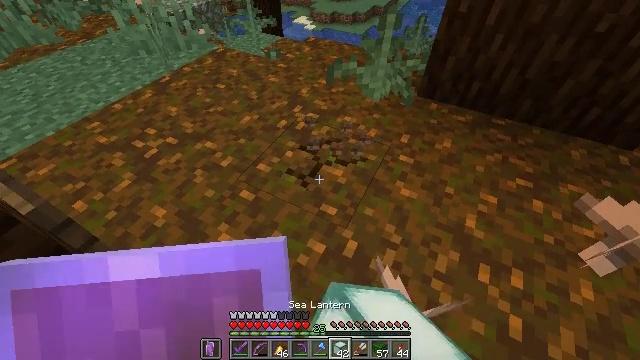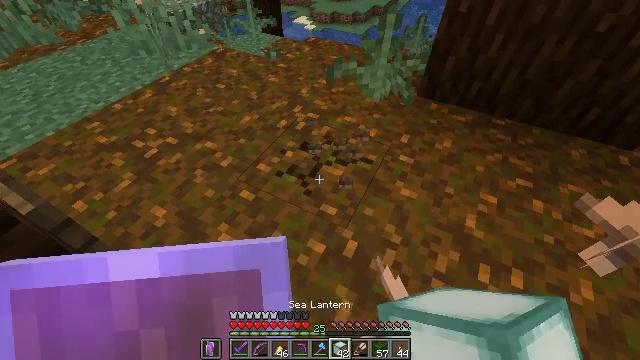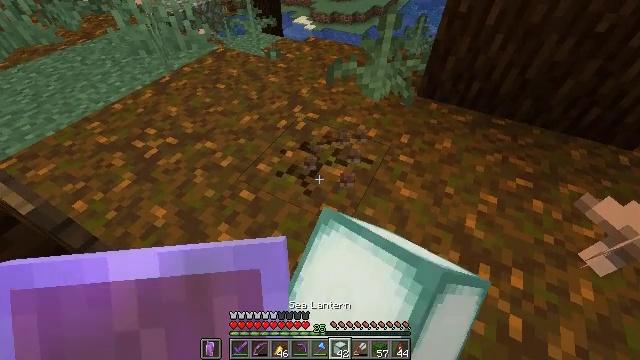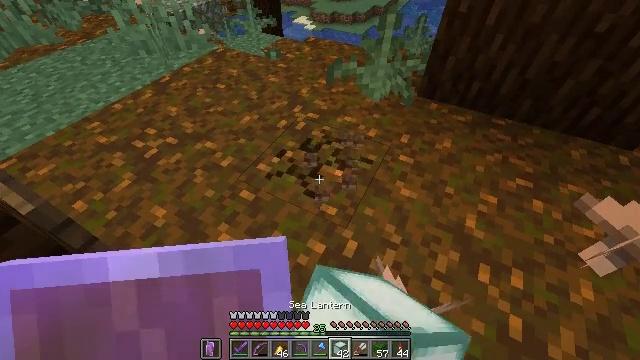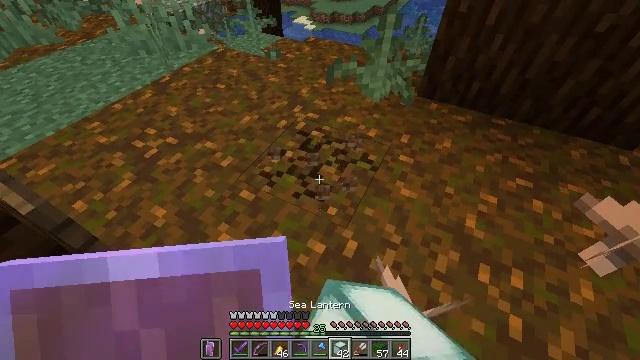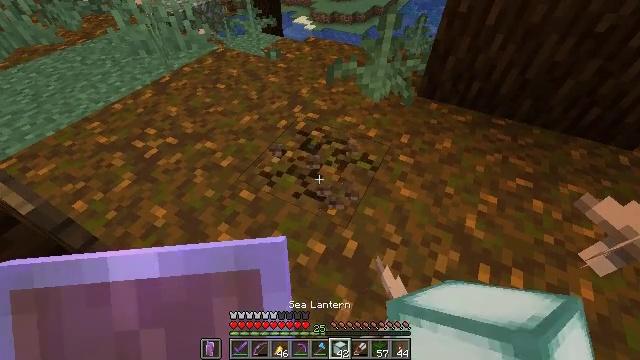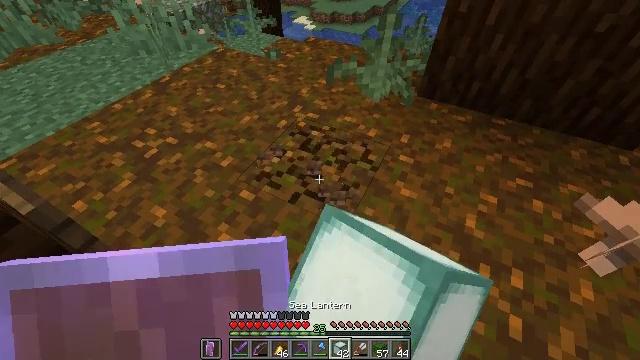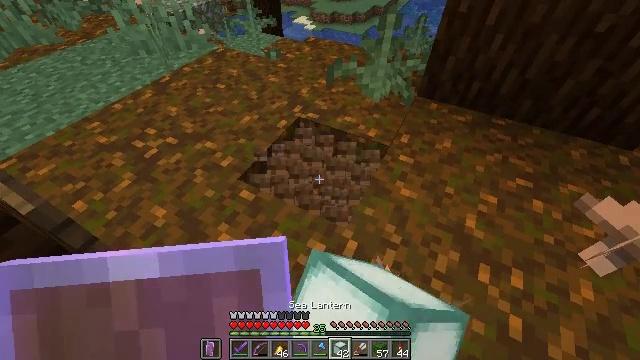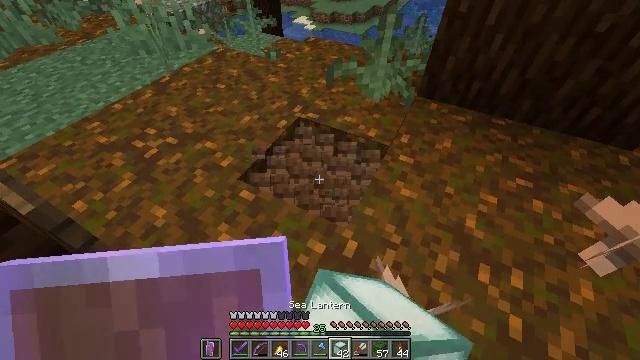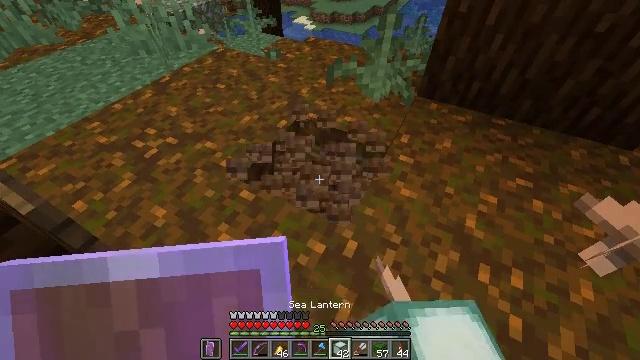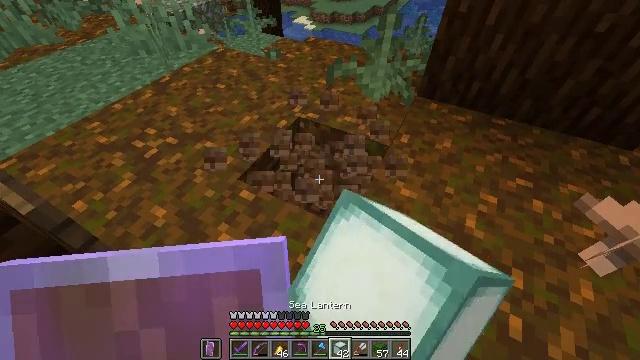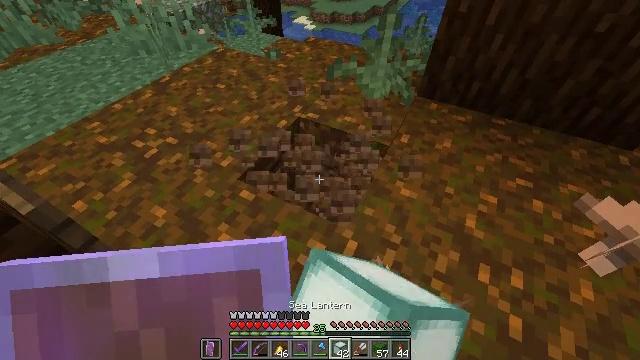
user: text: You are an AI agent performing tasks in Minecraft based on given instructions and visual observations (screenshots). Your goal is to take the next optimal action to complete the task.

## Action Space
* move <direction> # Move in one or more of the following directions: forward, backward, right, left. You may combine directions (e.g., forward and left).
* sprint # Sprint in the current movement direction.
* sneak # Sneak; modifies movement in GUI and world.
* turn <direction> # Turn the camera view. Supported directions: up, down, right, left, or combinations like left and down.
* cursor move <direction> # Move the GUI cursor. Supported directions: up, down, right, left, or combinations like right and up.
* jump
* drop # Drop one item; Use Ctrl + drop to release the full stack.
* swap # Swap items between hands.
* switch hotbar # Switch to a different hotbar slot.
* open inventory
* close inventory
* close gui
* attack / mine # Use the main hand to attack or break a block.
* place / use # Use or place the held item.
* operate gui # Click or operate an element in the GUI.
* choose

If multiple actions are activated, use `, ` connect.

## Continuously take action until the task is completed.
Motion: motion action
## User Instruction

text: Remove the topsoil to get podzol.
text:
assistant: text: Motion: attack / mine
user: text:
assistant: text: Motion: attack / mine
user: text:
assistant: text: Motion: attack / mine
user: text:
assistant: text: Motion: attack / mine
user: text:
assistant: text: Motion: attack / mine
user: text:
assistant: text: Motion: attack / mine
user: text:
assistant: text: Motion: attack / mine
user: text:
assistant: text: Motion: attack / mine
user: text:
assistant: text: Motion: attack / mine
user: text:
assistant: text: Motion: attack / mine
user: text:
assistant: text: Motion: attack / mine
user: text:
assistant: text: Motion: no_op